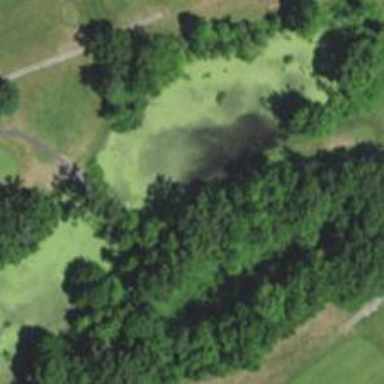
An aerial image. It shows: Scenic view of water hazard on golf course. The natural water feature adds beauty to the landscape.